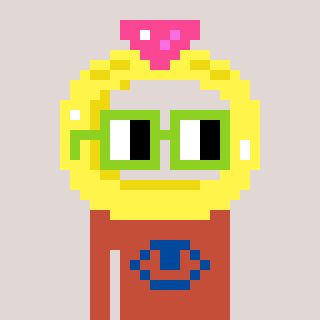
a pixel art character with square light green glasses, a ring-shaped head and a rust-colored body on a warm background